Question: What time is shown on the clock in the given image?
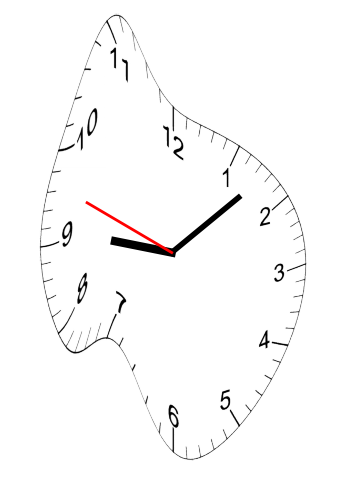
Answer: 09:07:48